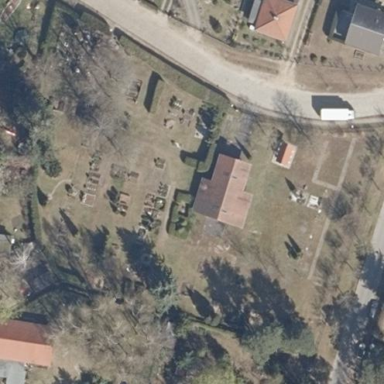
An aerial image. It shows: Cemetery.